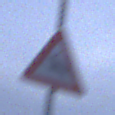
Verkehrszeichen: WildwechselRechts
Umgebung: Outdoor, Suburban
Tageszeit: SunriseSunset
Wetter: PartlyCloudy
Licht: Natural
Jahreszeit: NotSpecified
Kontrast: LowContrast